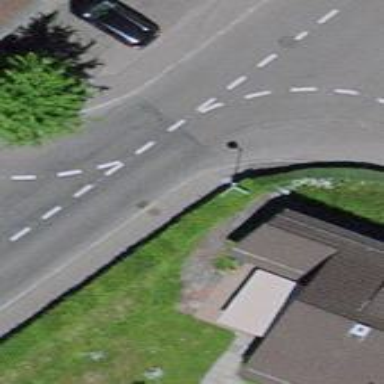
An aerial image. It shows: Kerb barrier.